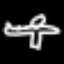
Label: airplane